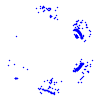
Particle: kaon